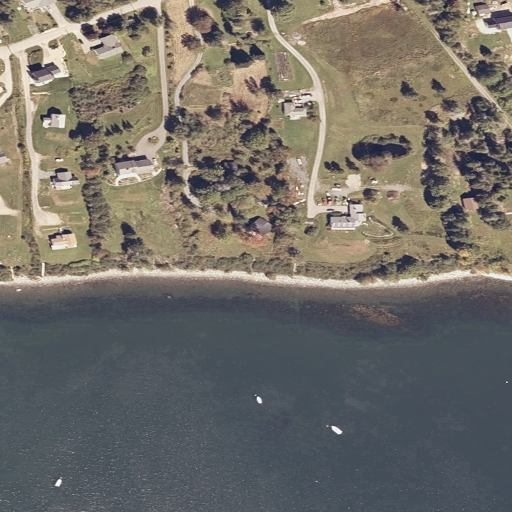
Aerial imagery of beach in Maine named Marlboro Beach containing open water, low intensity development, pasture, open development, grassland, herbaceous wetlands, medium intensity development, evergreen forest, barren land, and mixed forest